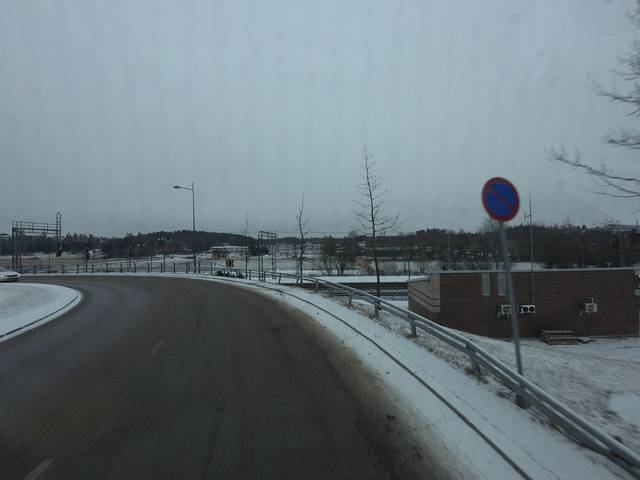
Region: Finland
Coordinates: 60.191, 24.603